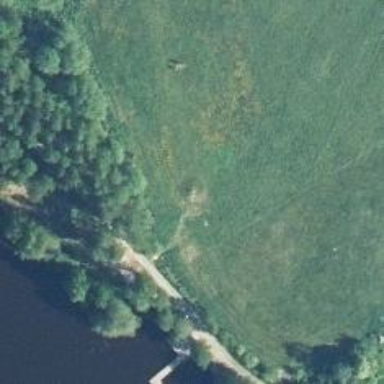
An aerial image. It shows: Disc golf basket.